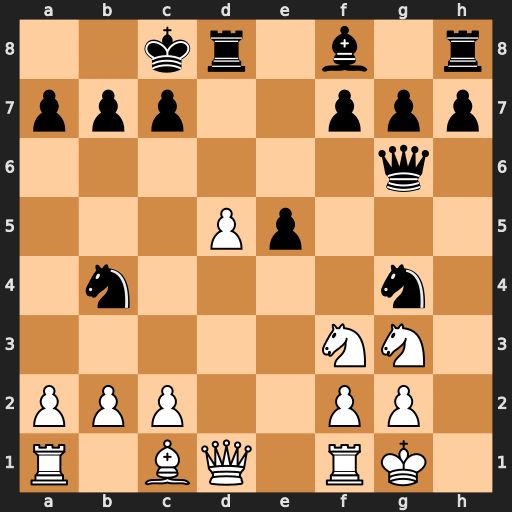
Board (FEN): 2kr1b1r/ppp2ppp/6q1/3Pp3/1n4n1/5NN1/PPP2PP1/R1BQ1RK1
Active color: w
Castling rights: -
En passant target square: -
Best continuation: Nh4 Qxc2 Qxg4+